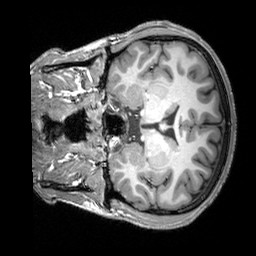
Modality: T1w
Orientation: coronal
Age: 22
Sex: male
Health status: healthy
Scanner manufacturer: siemens
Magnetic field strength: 3 T
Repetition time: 2.3 s
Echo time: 0.00303 s